You are looking at the wavelet scalogram of a bearing's acceleration signal. Determine the bearing's health state. Answer with exactly one of: normal, inner_race, outer_race, ball.
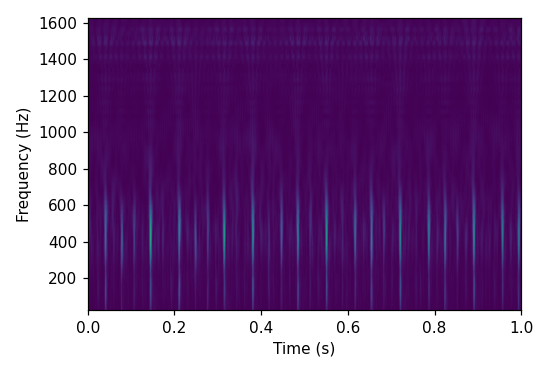
Answer: outer_race